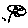
Label: flower